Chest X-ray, AP view. Patient: 50 years old, sex M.
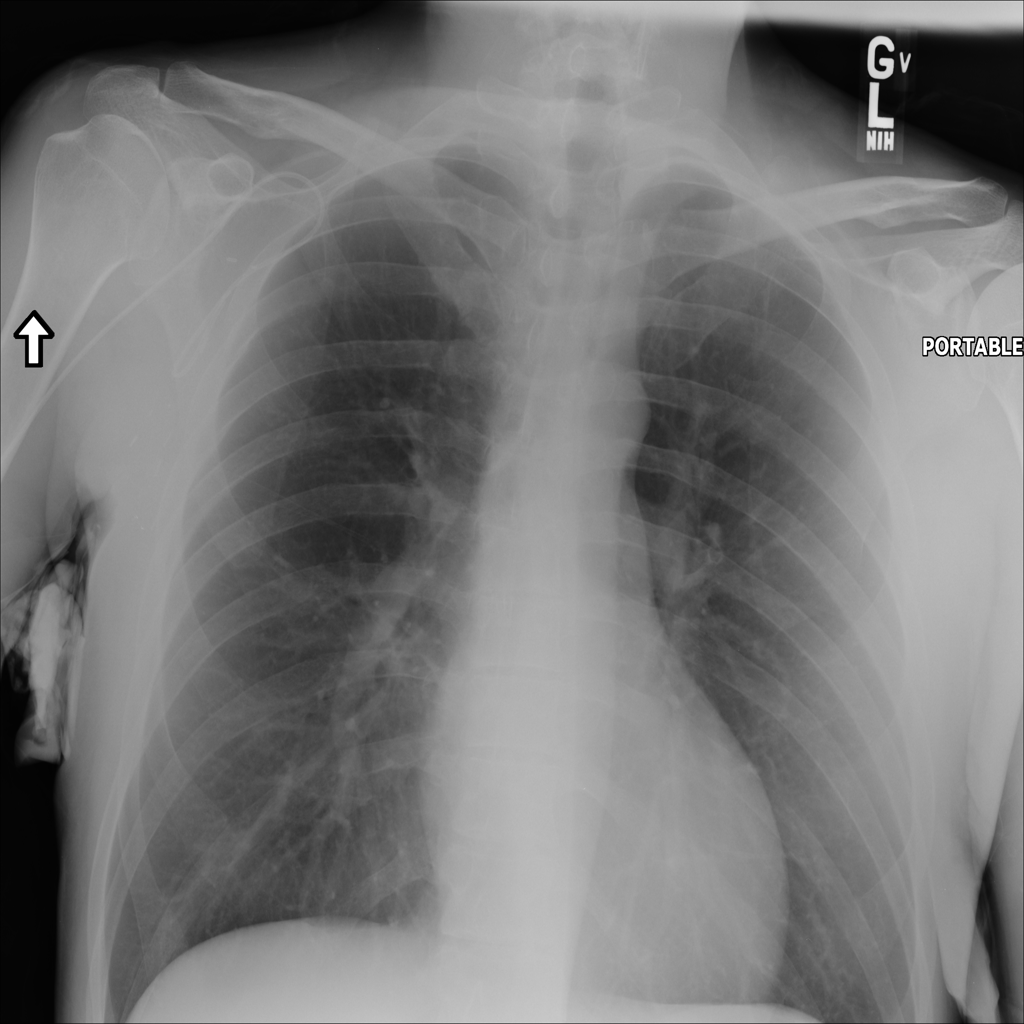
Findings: No Finding